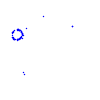
Particle: kaon